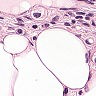
Metastatic tissue present: yes